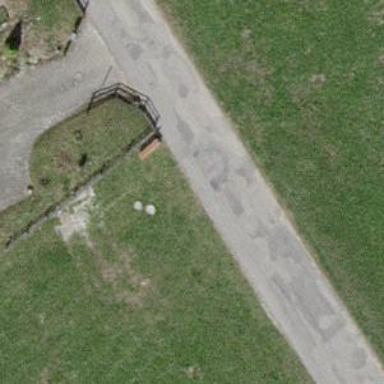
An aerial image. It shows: Bench.